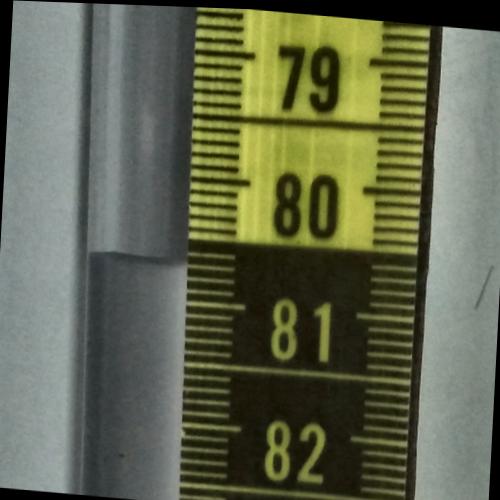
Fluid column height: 80.7 cm